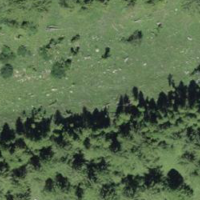
EUNIS habitat code: 41
Species observed at this site:
Lysandra coridon